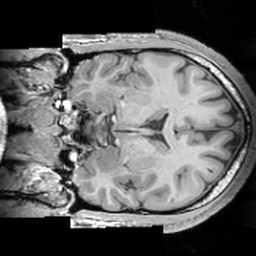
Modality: T1w
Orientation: coronal
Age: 33
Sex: male
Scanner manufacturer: siemens
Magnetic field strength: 3 T
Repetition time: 1.63 s
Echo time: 0.00311 s